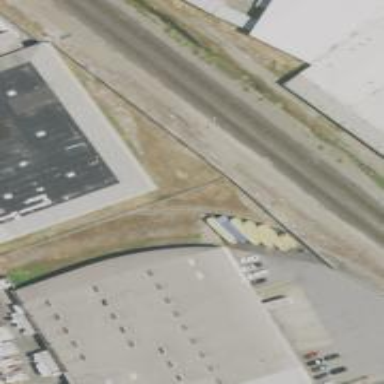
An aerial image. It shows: Railway yard used for servicing trains.